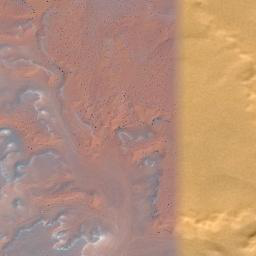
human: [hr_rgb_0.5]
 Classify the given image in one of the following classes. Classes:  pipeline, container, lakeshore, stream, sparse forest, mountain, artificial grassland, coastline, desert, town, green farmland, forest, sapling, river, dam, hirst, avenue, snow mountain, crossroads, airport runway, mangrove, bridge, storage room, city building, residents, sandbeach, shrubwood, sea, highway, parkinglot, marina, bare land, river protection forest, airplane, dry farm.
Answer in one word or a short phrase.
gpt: desert